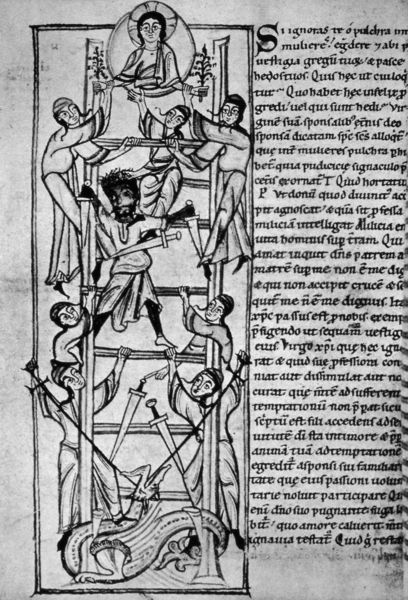
Titel: Speculum virginum
Institution: London, British Library (BL)
Schlagwörter: gott, menschen, männer, krone, schrift, leiter, buch, kreuz, schwarz weiß, schwert, schlange, heiligenschein, jesus, dornen, anbetung, klettern, dornenkrone, drache, latein, mandorla, buchmalerei, chrisus